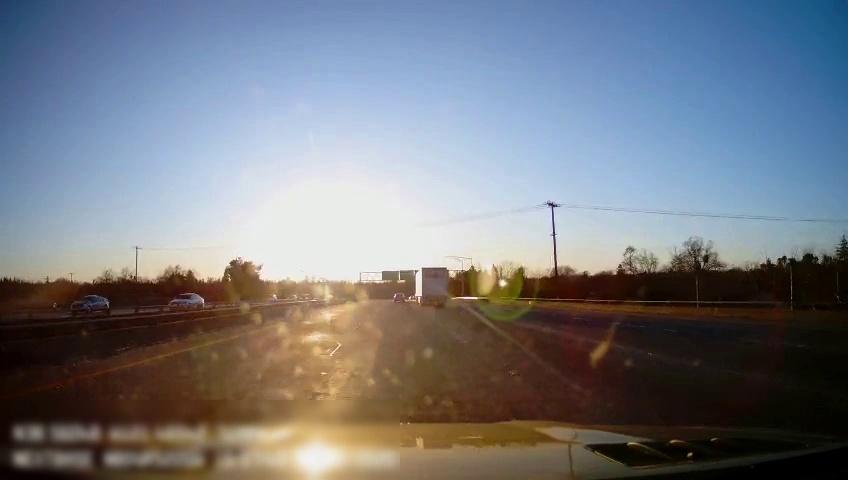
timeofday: Day
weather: Sunny
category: Drivable Space
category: Vehicles | Car
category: Vehicles | Car
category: Vehicles | Car
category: Vehicles | Truck
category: Lanes | Alternate Lane
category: Lanes | Current Lane
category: Lanes | Alternate Lane
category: Lanes | Alternate Lane
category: Traffic | Signs
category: Traffic | Signs